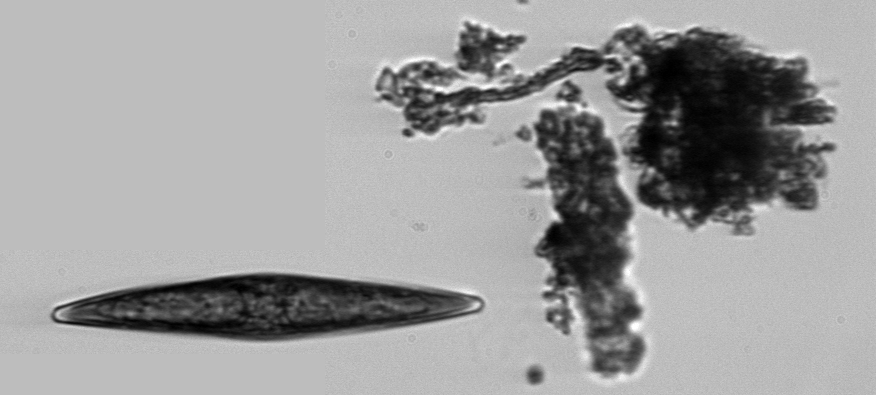
Label: Pleurosigma